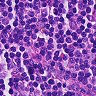
Metastatic tissue present: no